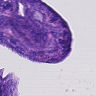
Metastatic tissue present: no